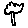
Label: tree